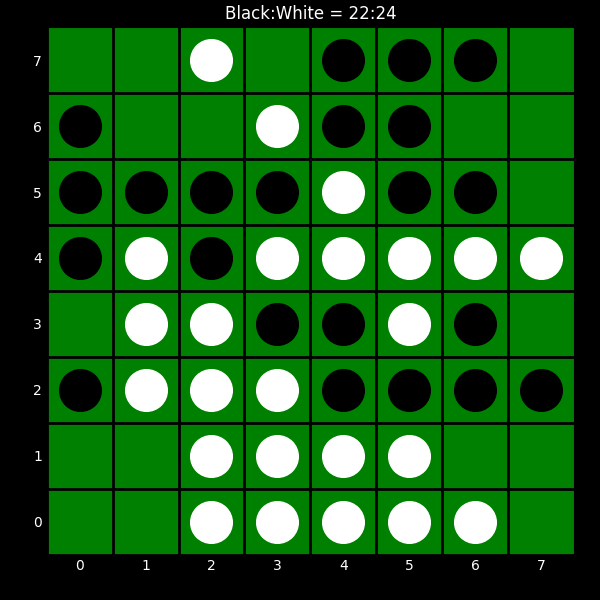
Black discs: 22
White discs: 24